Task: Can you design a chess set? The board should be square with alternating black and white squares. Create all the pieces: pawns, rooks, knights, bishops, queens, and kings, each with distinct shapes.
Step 919:
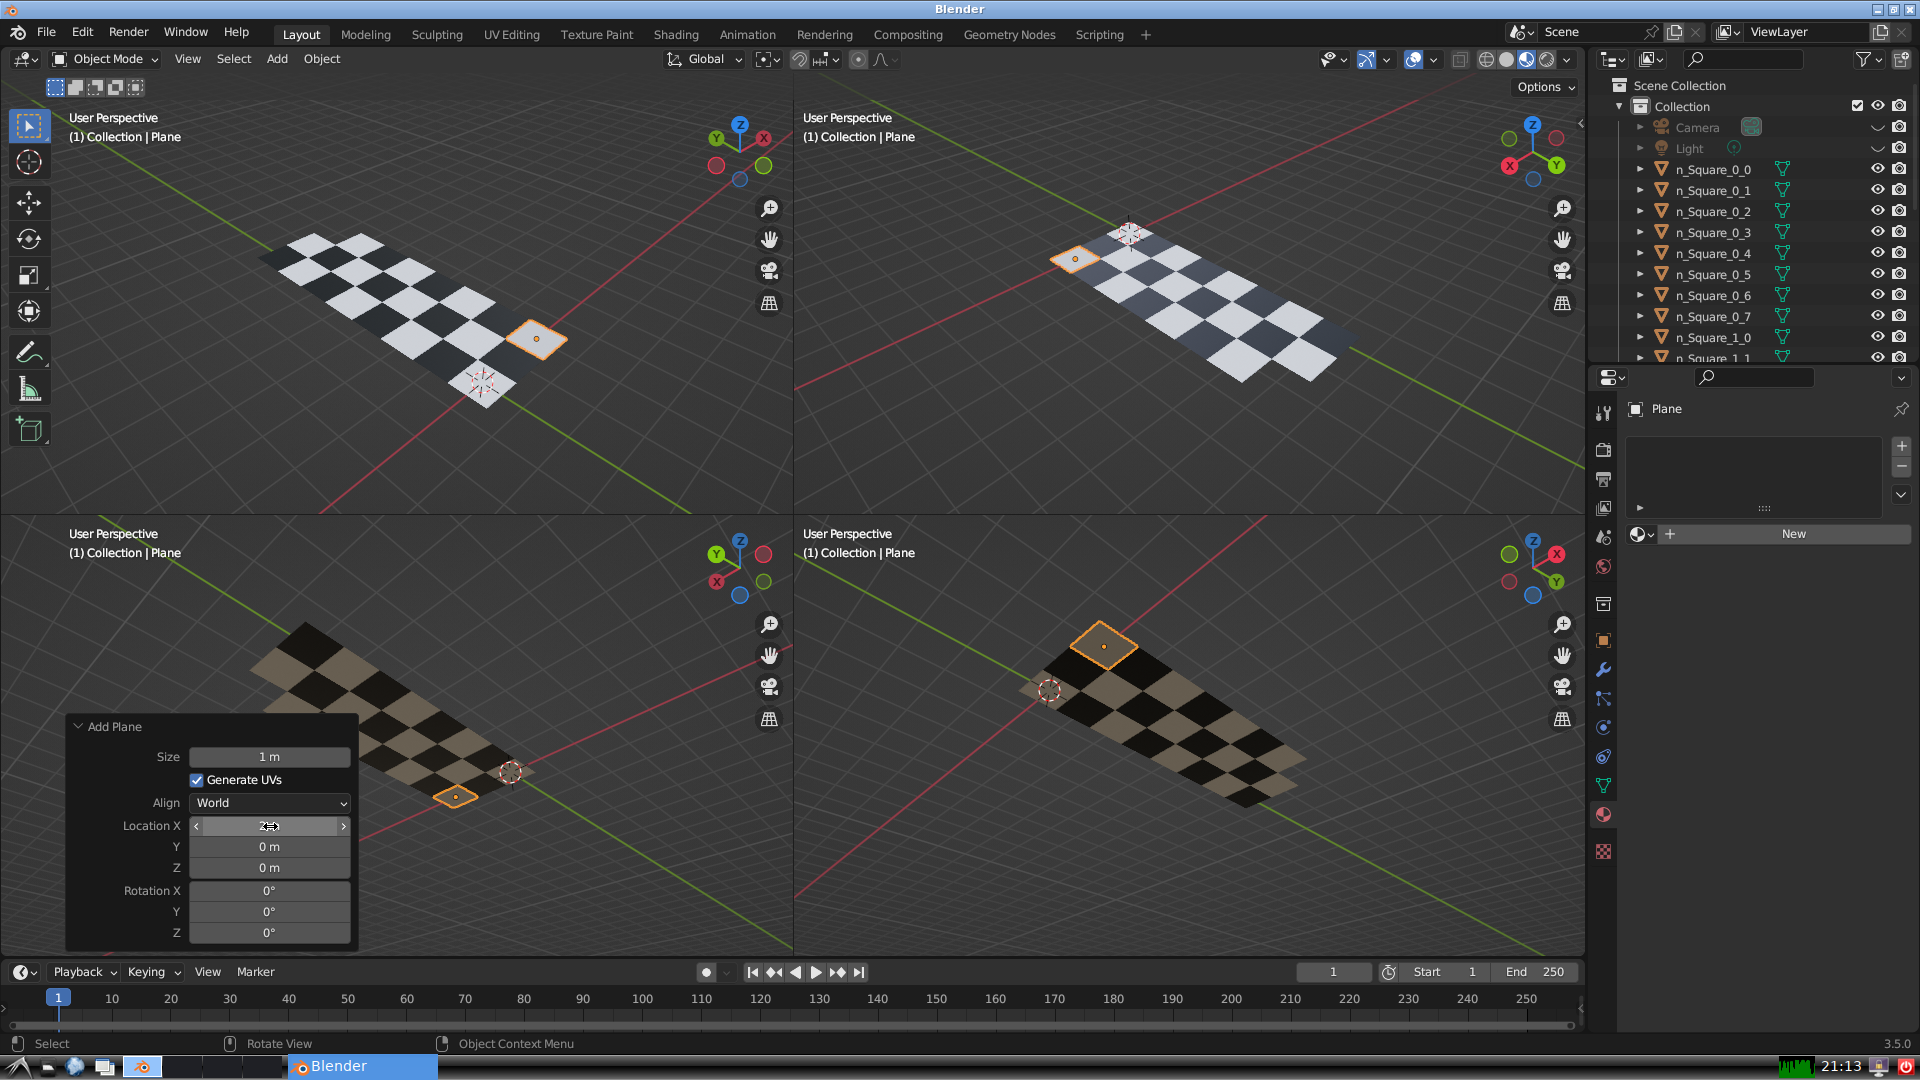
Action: {"mouse_move": [270, 846]}